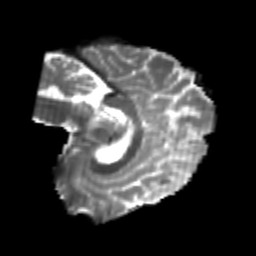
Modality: T2w
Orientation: sagittal
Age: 21
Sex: male
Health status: healthy
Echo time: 0.074 s